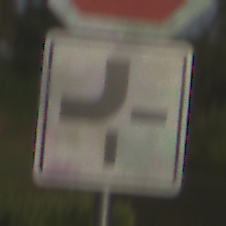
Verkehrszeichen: VerlaufVorfahrtsstrasse2
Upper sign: Stop
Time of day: SunriseSunset
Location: Outdoor (Suburban)
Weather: PartlyCloudy
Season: NotSpecified
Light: Natural